Interaction volume radius: 5 \u00c5
Interaction volume height: 15 \u00c5
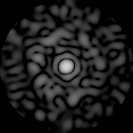
Disorder parameter: 0.8503